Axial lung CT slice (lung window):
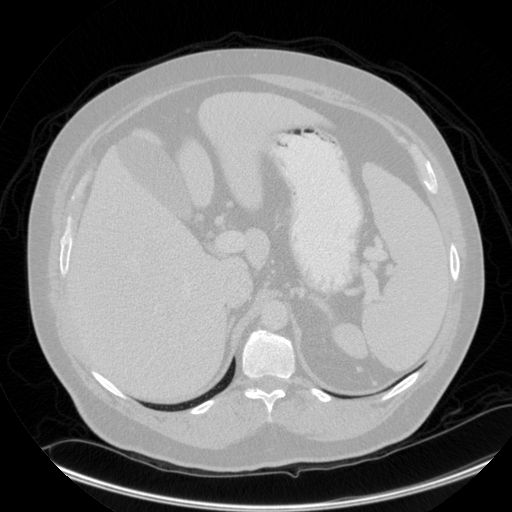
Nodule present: no